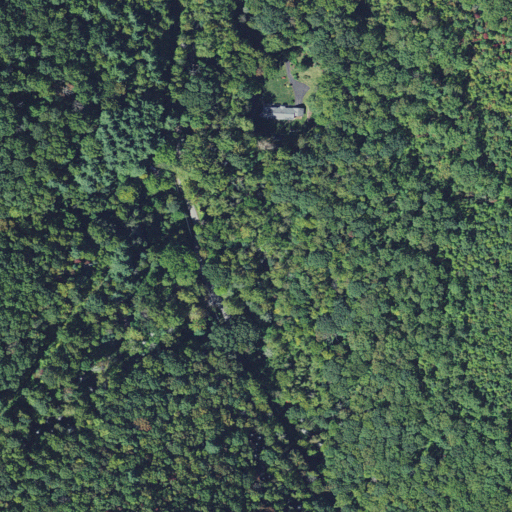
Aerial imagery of valley in North Carolina named Redman Cove containing deciduous forest, mixed forest, and open development